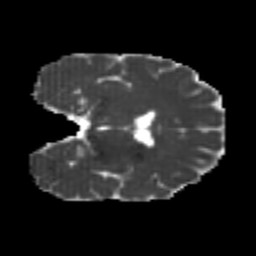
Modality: MD
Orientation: coronal
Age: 25
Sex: male
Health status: healthy
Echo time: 0.074 s